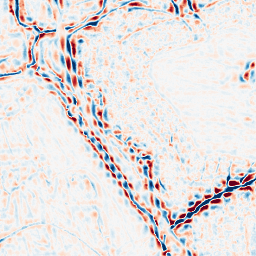
Category: wavelet
Decomposition family: wavelet_biorthogonal
Decomposition parameters: wavelet: bior3.5
level: 3
Upsampling method: linear_exact
Upsampling parameters: scale: 2
Upsampling scale: 2